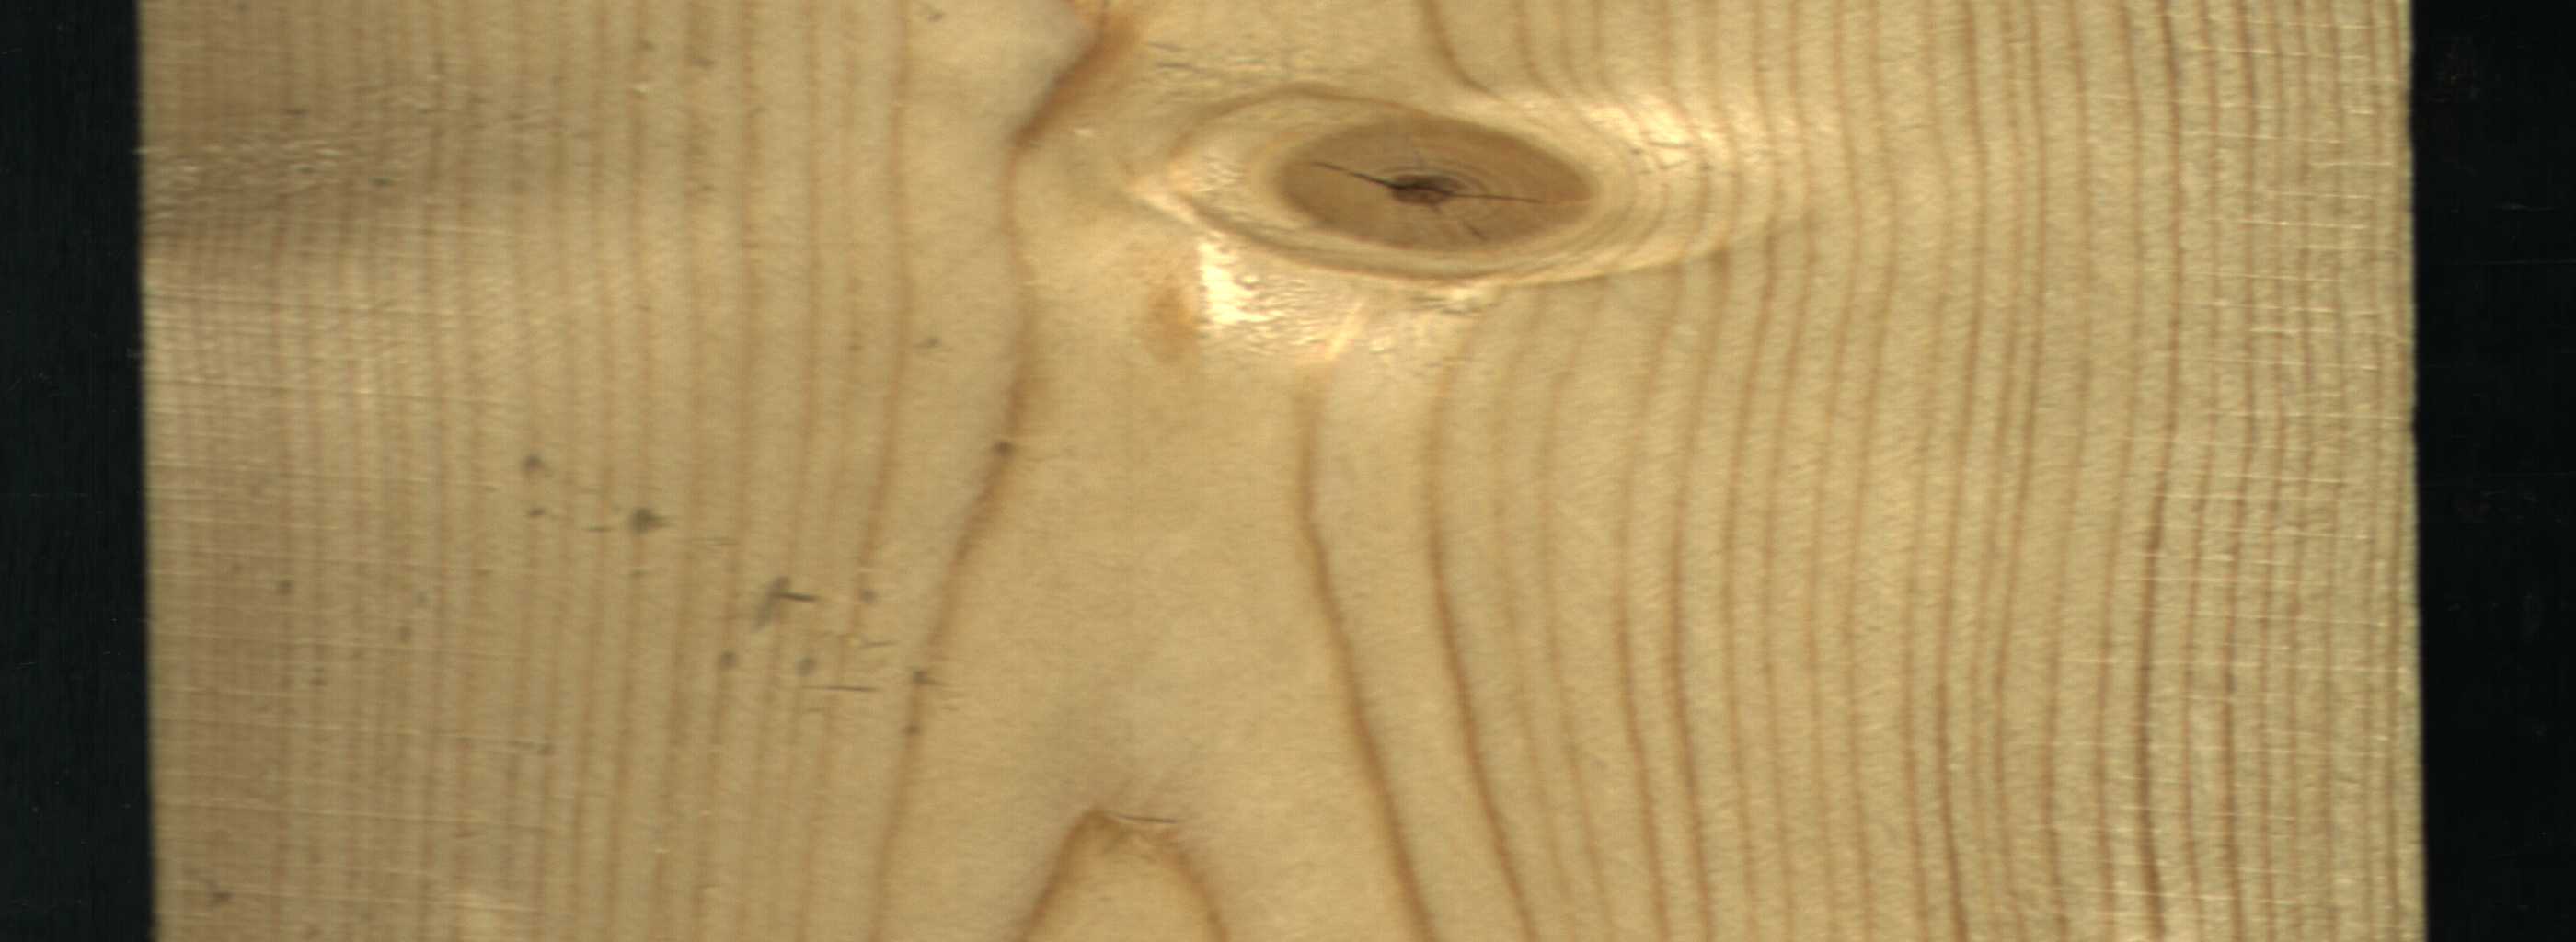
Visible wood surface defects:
knot_with_crack